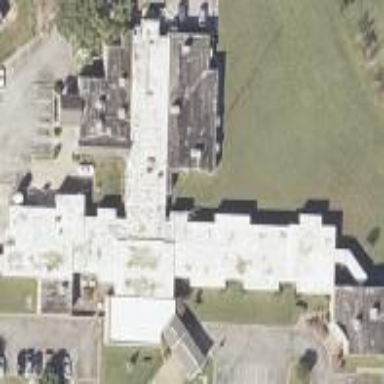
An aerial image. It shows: Hospital building.